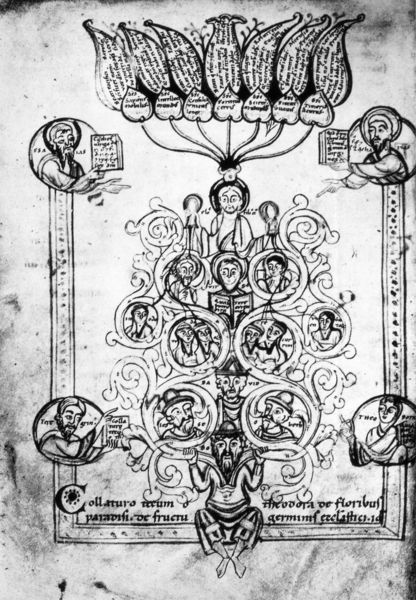
Titel: Speculum virginum
Institution: London, British Library (BL)
Schlagwörter: baum, gott, kopf, mann, äste, hut, köpfe, männer, schwarz, malerei, ornament, bart, hose, johannes, rahmen, bild, ast, scheitel, schrift, rand, thron, streifen, barfuss, buch, kloster, religion, wurzel, schweben, druck, seite, text, kreise, buchseite, schnörkel, heiligenschein, leben, nimbus, christus, mittelalter, heilige, sitzender, welt, latein, markus, heiligenscheine, apostel, buchmalerei, evangelium, evangelisten, nimben, lukas, stammbaum, matthäus, manuskript, illumination, heiligenbilder, manuskriptseite, druck stammbaum  rahmen miniaturen